Field crop: tomato
Growth stage: 2
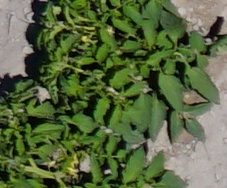
Species: tomato